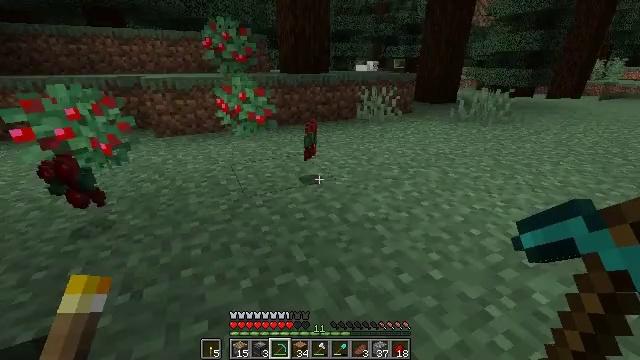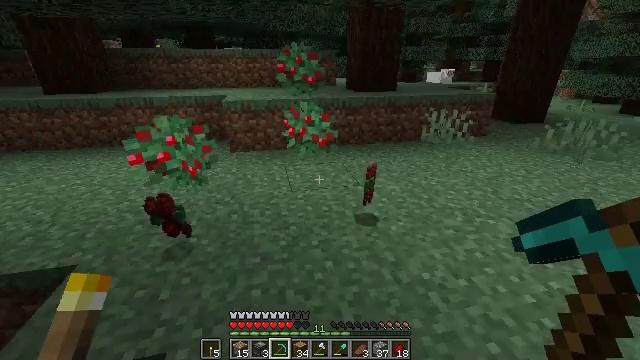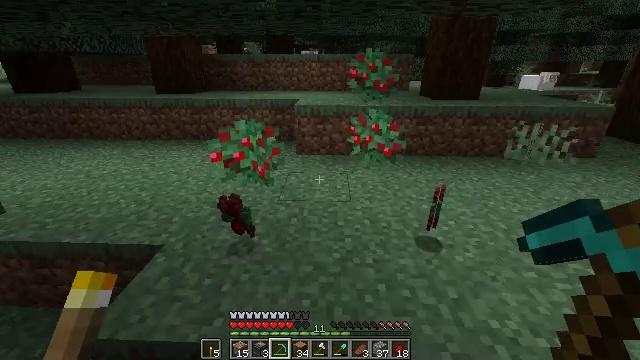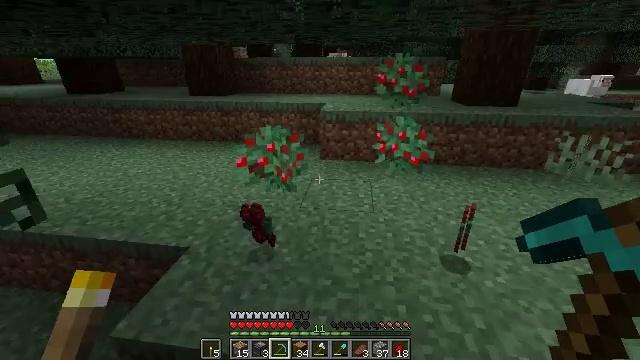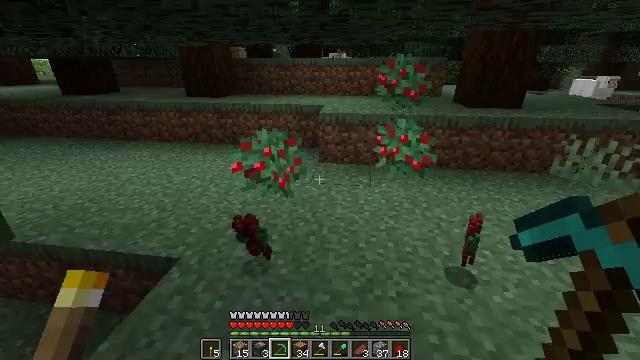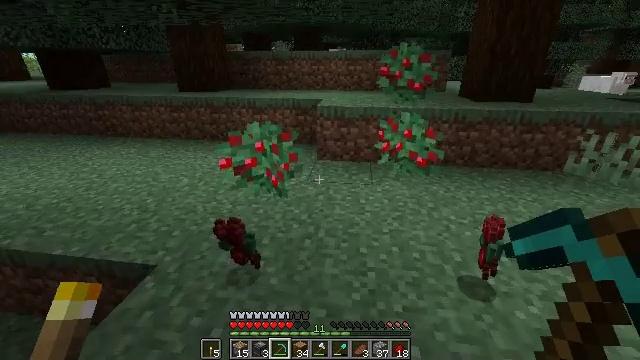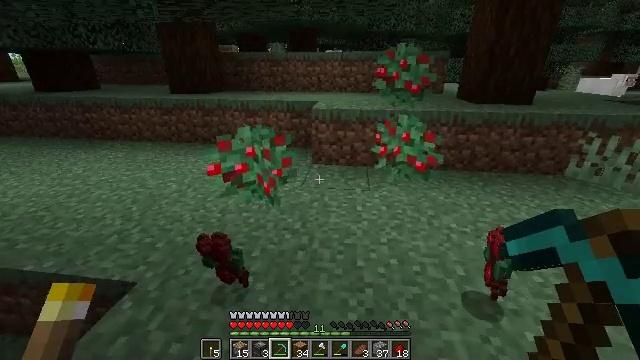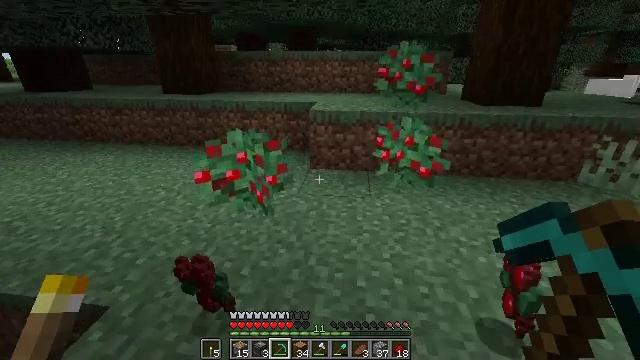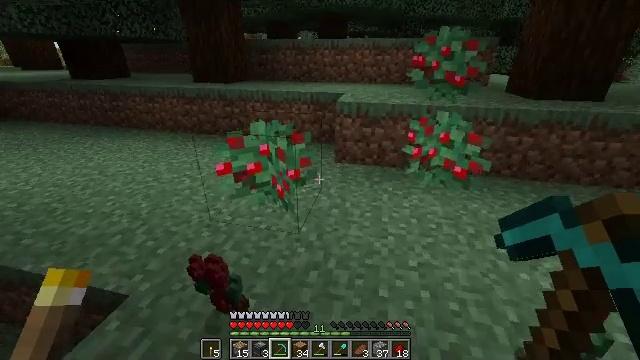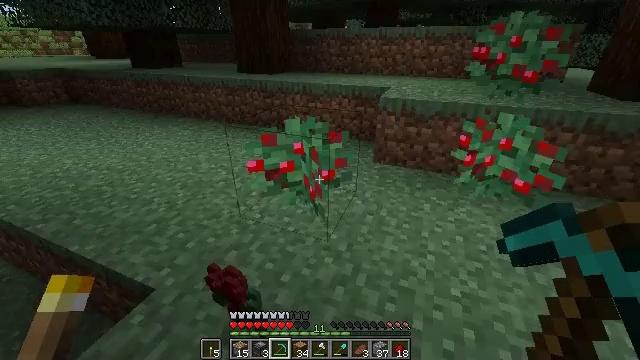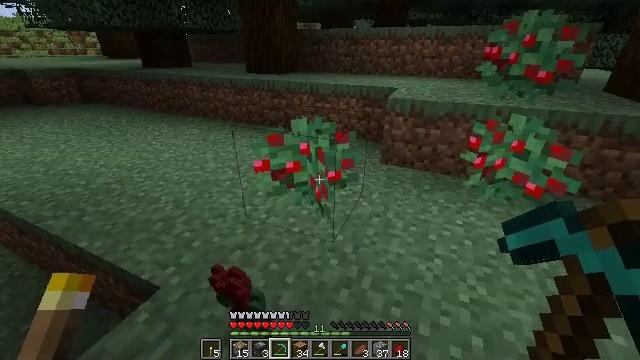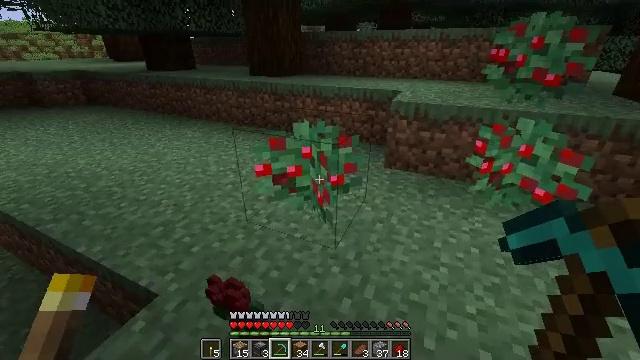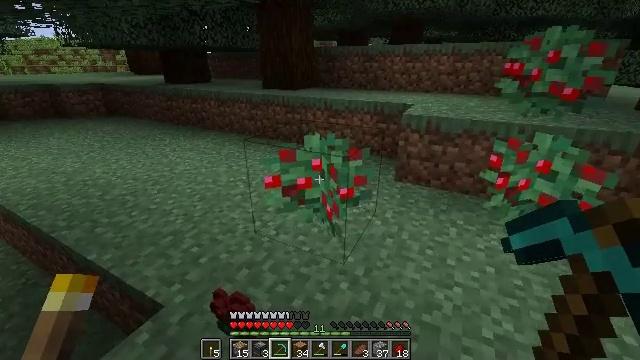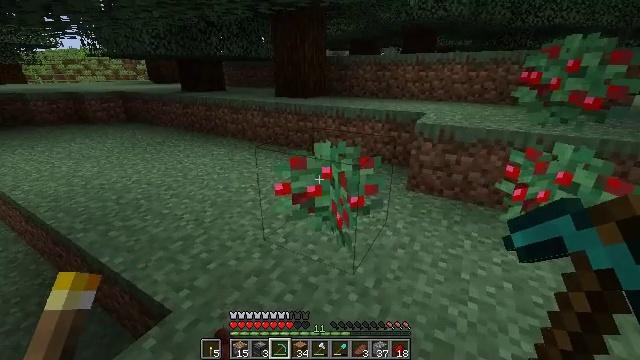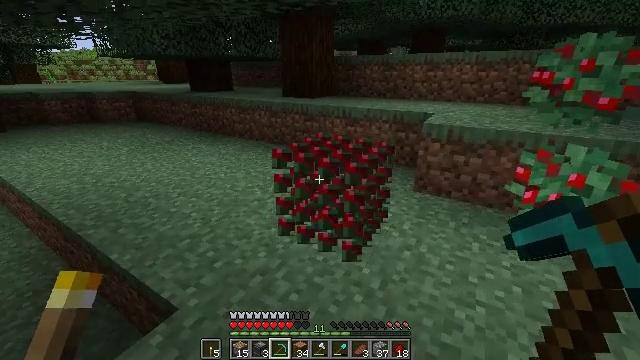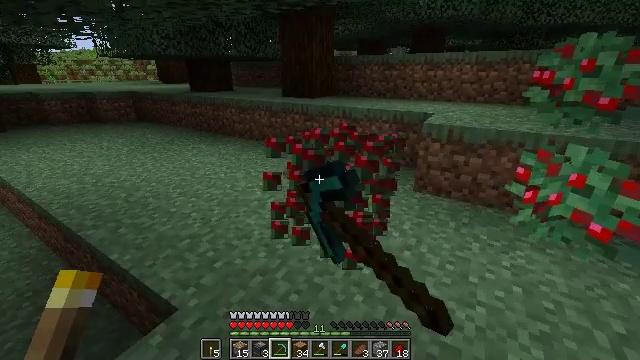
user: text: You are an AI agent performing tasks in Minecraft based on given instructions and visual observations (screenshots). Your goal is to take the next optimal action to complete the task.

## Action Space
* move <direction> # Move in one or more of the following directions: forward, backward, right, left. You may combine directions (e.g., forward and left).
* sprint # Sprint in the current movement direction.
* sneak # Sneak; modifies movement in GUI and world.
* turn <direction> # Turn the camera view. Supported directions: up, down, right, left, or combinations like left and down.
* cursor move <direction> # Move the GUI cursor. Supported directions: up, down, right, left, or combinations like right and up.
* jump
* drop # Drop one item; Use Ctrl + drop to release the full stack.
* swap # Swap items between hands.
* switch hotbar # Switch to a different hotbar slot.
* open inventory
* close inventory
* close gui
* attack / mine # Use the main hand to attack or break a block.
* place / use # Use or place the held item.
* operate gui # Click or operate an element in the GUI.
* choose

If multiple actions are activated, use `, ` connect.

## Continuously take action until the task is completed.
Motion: motion action
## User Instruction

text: Clear the sweet berry bush to collect the sweet berries.
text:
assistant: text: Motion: move forward, turn left, jump
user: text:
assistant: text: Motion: move forward, turn left, jump
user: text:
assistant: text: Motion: move forward, turn left, jump
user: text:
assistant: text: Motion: move forward, jump
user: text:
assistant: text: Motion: move forward
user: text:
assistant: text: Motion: move forward
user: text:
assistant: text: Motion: move forward
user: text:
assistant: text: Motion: move forward, turn left and down
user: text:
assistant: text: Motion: turn left and down
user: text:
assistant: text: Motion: turn left
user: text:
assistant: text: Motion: no_op
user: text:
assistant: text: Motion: turn left and up
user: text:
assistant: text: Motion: turn left and up
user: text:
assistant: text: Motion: turn left, attack / mine
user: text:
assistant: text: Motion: attack / mine
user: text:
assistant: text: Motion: attack / mine
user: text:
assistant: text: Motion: turn right, attack / mine
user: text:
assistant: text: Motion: turn right
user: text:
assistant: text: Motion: turn right
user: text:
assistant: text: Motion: no_op
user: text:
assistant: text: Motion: attack / mine
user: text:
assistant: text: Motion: attack / mine
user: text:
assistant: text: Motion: move forward, attack / mine
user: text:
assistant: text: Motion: move forward, attack / mine
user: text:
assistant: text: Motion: move forward
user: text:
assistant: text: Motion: move forward
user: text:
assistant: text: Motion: move forward, turn left
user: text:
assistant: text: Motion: move forward, turn left and up
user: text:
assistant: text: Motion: move forward, turn up
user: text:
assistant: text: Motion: move forward, turn up